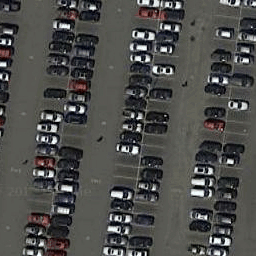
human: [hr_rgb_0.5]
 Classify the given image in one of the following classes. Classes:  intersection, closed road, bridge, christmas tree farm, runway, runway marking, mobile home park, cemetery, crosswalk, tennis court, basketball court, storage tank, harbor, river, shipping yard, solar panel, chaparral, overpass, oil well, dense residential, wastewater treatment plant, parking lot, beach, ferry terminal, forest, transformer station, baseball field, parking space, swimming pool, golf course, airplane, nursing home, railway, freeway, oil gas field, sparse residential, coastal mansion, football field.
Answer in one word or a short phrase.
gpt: parking lot